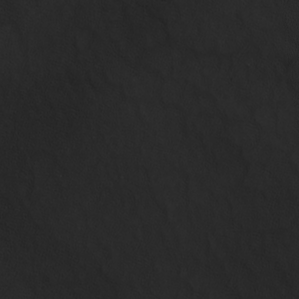
Label: non_frost